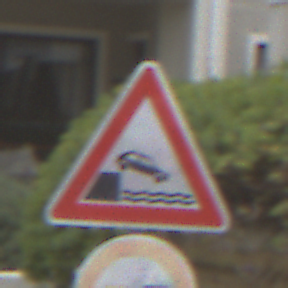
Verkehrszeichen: Ufer
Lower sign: Ueberholverbot
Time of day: Midday
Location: Outdoor (Urban)
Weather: Overcast
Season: NotSpecified
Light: Natural